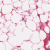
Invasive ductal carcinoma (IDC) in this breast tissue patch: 0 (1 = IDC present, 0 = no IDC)